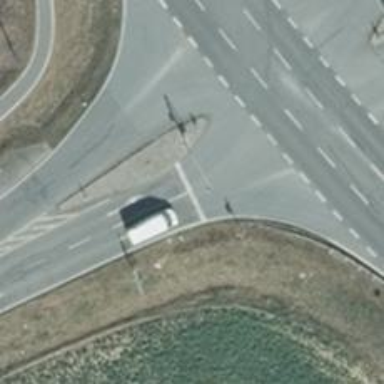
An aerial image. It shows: Road with traffic signals.